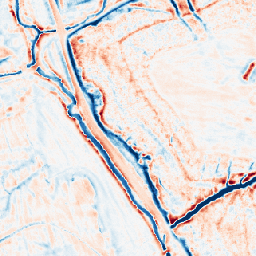
Category: edge_preserving
Decomposition family: bilateral
Decomposition parameters: d: 15
sigma_color: 75
sigma_space: 150
Upsampling method: area
Upsampling parameters: scale: 8
Upsampling scale: 8